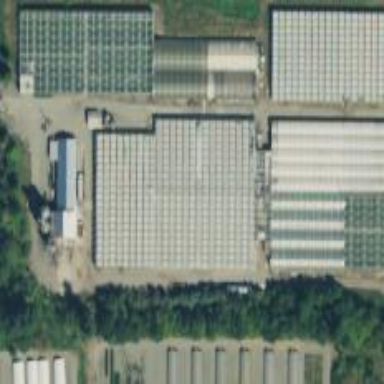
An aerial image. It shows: Greenhouse used for horticulture.